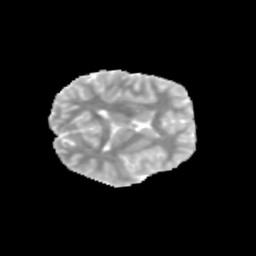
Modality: MD
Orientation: axial
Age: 11
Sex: female
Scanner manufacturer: siemens
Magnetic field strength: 3 T
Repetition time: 3.8 s
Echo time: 0.07 s